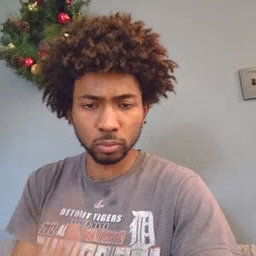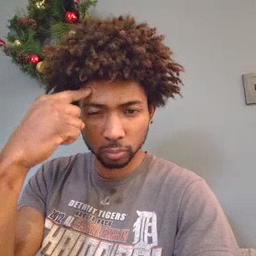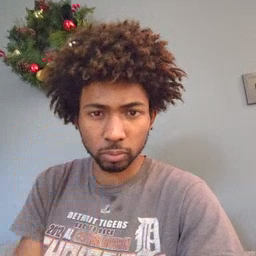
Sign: think